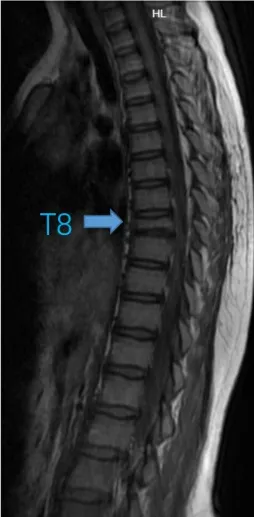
Imaging changes after six months of therapy. T1-weighted.
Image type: radiology (mri)